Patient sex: M
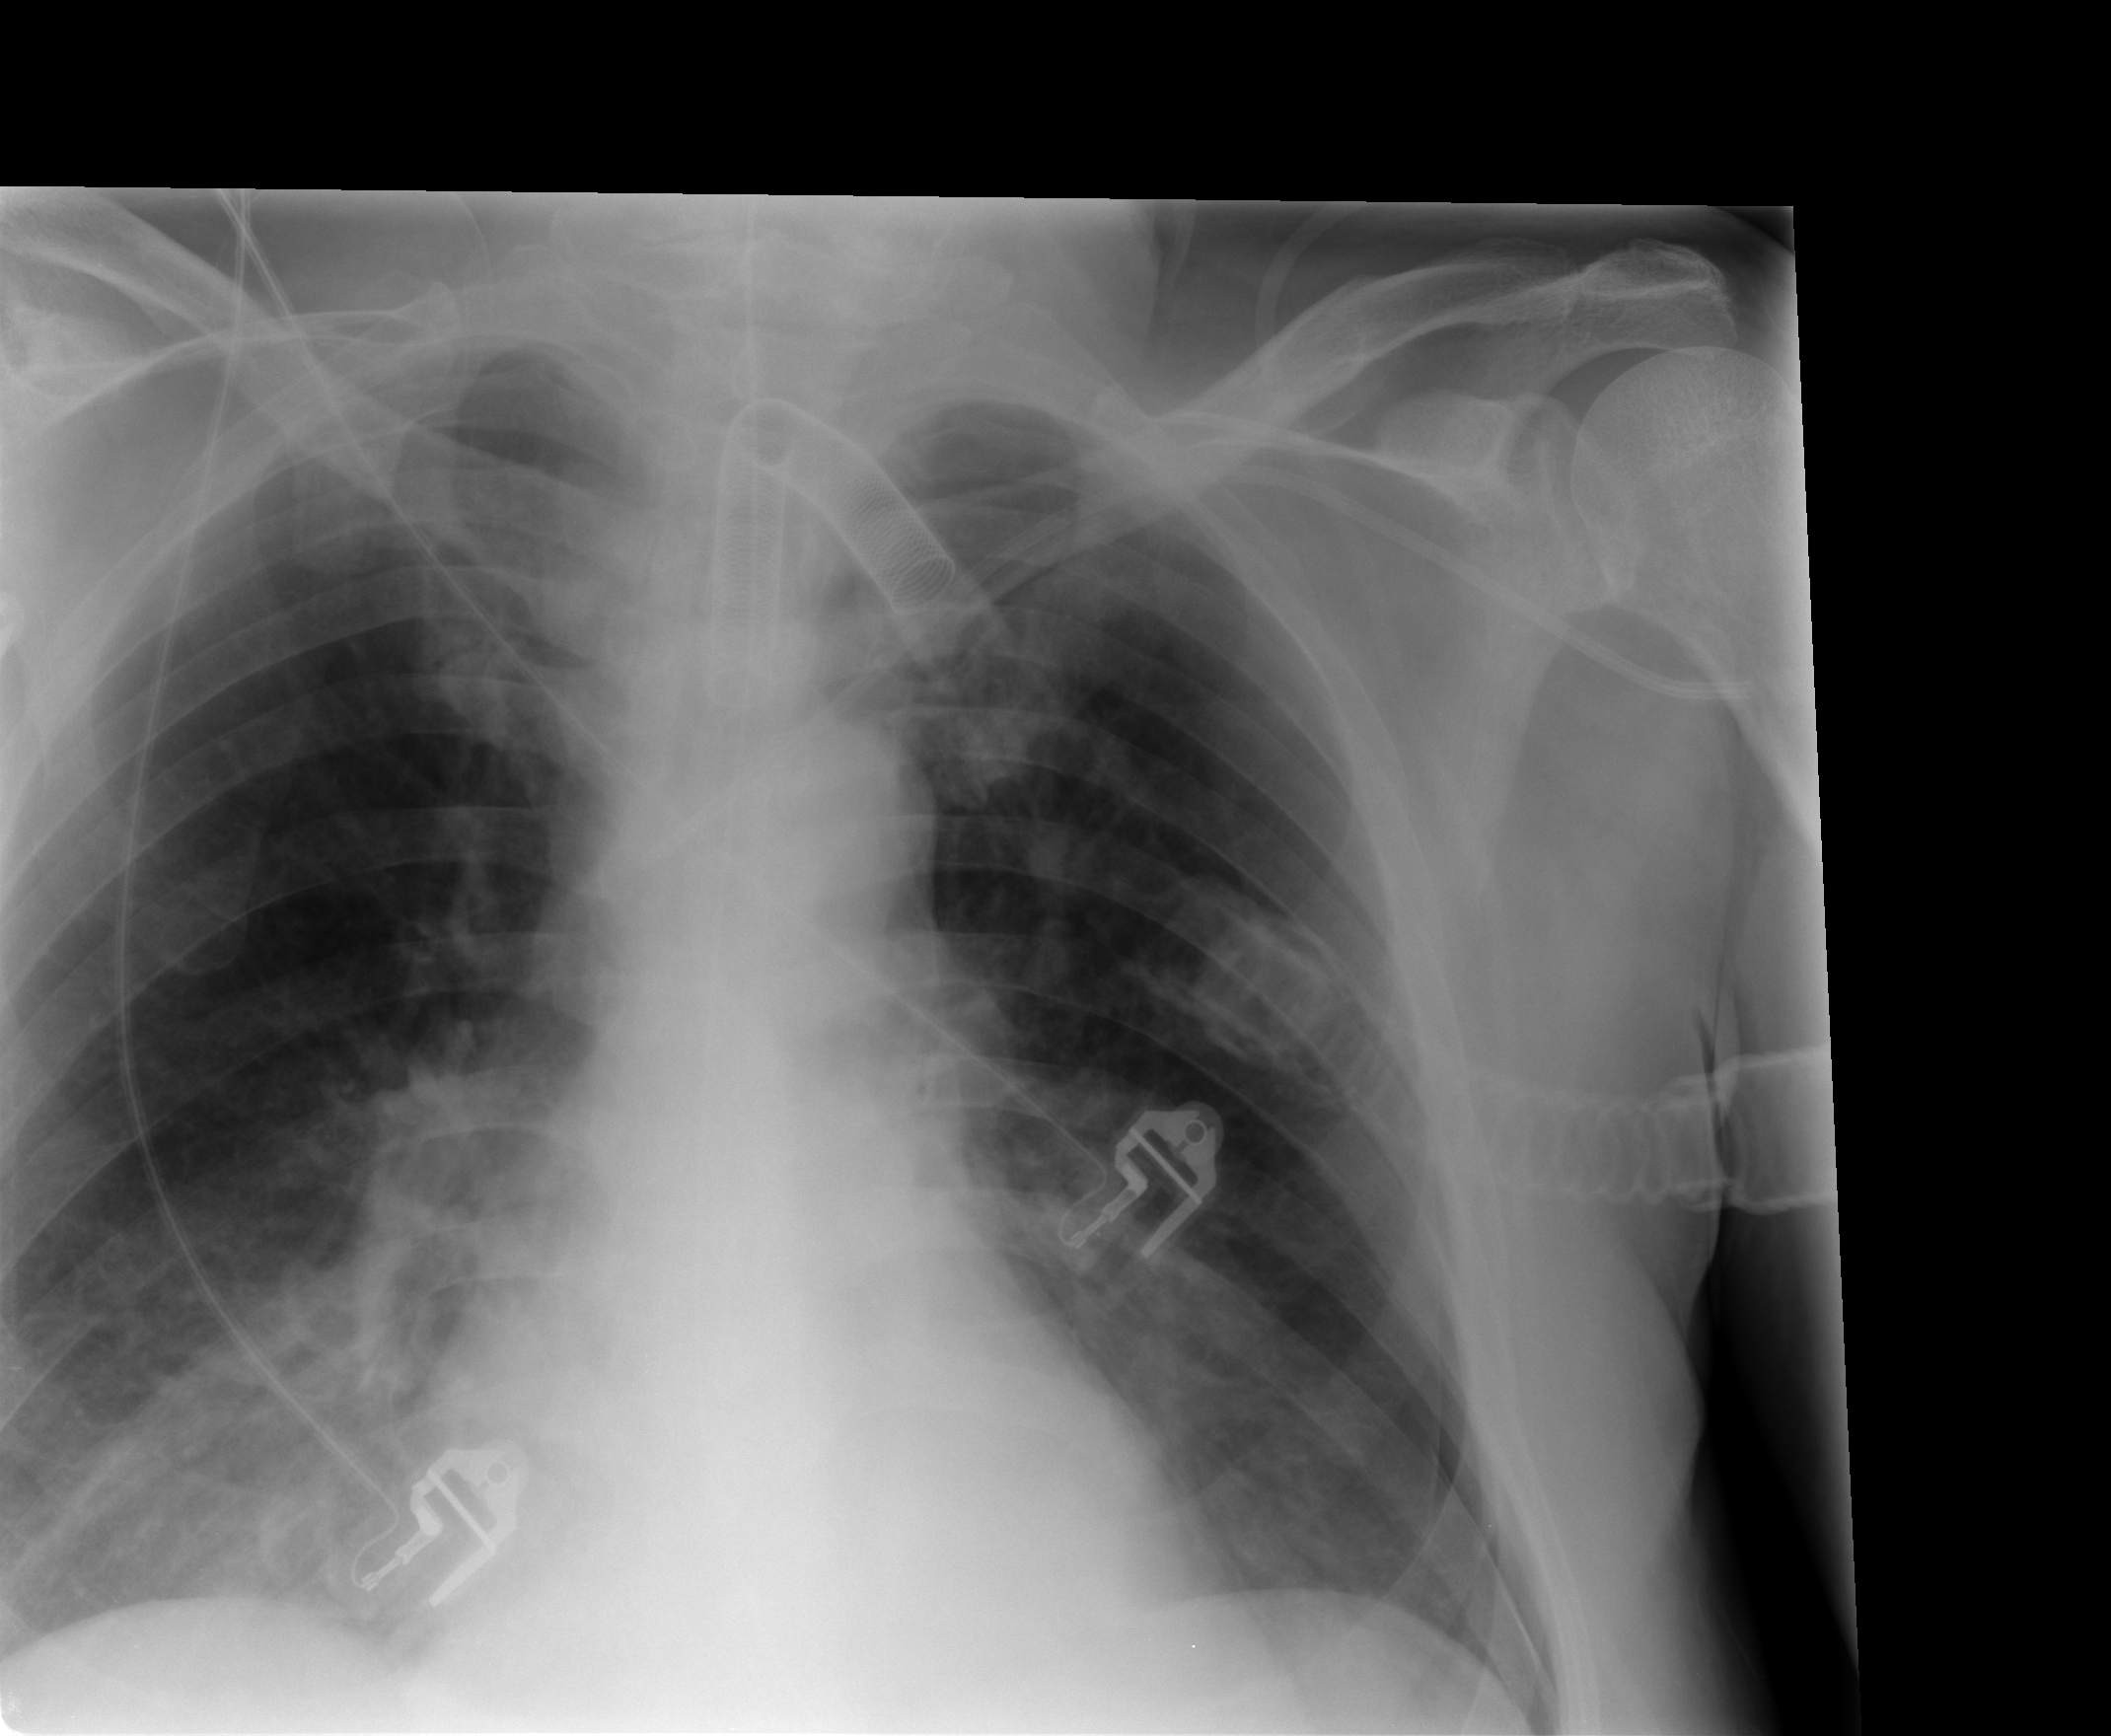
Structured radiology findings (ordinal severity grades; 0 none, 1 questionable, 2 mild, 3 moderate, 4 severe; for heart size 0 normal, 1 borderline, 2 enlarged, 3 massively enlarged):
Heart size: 0
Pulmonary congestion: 0
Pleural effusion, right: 1
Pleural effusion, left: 1
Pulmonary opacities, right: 0
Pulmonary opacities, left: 0
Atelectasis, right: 2
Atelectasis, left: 0